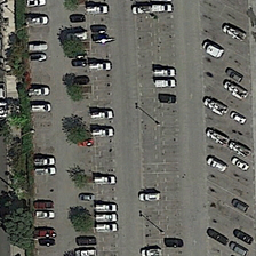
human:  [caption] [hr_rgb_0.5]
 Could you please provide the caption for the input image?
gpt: Parking lot, many white cars.

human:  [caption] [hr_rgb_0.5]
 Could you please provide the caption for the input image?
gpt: parking lot, lots of white cars.

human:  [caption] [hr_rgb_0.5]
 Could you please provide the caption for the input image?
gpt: Parking lot, lots of white cars.

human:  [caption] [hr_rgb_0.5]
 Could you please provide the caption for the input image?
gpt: The parking lot, a lot in a white car.

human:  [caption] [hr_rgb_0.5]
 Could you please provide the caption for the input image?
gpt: The parking lot, a lot in a white car.